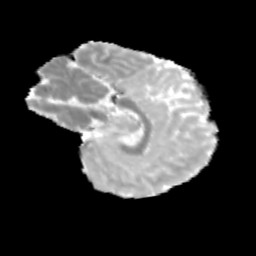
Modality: MD
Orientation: sagittal
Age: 10
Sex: male
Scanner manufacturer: siemens
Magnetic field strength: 3 T
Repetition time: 3.8 s
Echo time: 0.07 s